Question: Here is a app contorller directory from Rails project

doing a self study for rails, but from what I understand if I create a directory in the app folder then I have to do the complete the routes files with a match that route like:
'match "/editor/usynkdataeditor/saveusynkeditor"',
Question to the community is there a better way that I can define different directory structure for a specific workflow or is it safe to define all the controllers in parent controllers directory.
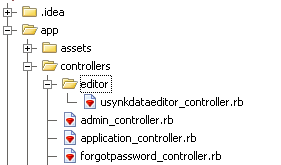
Answer: If you create additional directory in controllers directory, you are effectively namespacing your controllers.
So this controller would be:
'''
class Editor::UsynkdataeditorController < ApplicationController
def saveusynkeditor
end
end
'''
As far as routes are defined, you can do something like:
'''
MyApplication::Application.routes.draw do
namespace :editor do
get "usynkdataeditor/saveusynkeditor"
end
end
'''
Whish will give you route:
'''
$ rake routes
editor_usynkdataeditor_saveusynkeditor GET /editor/usynkdataeditor/saveusynkeditor(.:format) editor/usynkdataeditor#saveusynkeditor
'''
Or, preferably just use restful routes instead of saveusynkeditor like this:
'''
MyApplication::Application.routes.draw do
namespace :editor do
resources :usynkdataeditor do
collection do
get :saveusynkeditor
end
end
end
end
'''
when you will get:
'''
$ rake routes
saveusynkeditor_editor_usynkdataeditor_index GET /editor/usynkdataeditor/saveusynkeditor(.:format) editor/usynkdataeditor#saveusynkeditor
editor_usynkdataeditor_index GET /editor/usynkdataeditor(.:format) editor/usynkdataeditor#index
POST /editor/usynkdataeditor(.:format) editor/usynkdataeditor#create
new_editor_usynkdataeditor GET /editor/usynkdataeditor/new(.:format) editor/usynkdataeditor#new
edit_editor_usynkdataeditor GET /editor/usynkdataeditor/:id/edit(.:format) editor/usynkdataeditor#edit
editor_usynkdataeditor GET /editor/usynkdataeditor/:id(.:format) editor/usynkdataeditor#show
PUT /editor/usynkdataeditor/:id(.:format) editor/usynkdataeditor#update
DELETE /editor/usynkdataeditor/:id(.:format) editor/usynkdataeditor#destroy
'''
There is a really good explanation <URL> of what you are trying to achieve in rails guides.
Finally, to answer your question:
1. Better way? Well it's up to your preferences. How do you like your code organized? You can use namespacing but you don't have to. However,
2. at the same there is nothing wrong with having all controllers in parent controller directory.